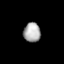
Tissue: lung
Cell type: Endothelial cells
Senescence score: 0.559
Nuclear area (px): 324
Mean DAPI intensity: 170.716